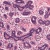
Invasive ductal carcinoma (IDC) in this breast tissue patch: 0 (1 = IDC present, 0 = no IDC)